Question: I have table like this :

And below is the html of above table.I am trying to order the table with 'sox_color' and 'size'.Like Color Alphabet 'A' with size '1' will come up first and so one.Should i use jquery sorting plugin for it or custom code can help me.
'''
<table class="configurable-product-table" cellspacing="0">
<tbody>
<tr>
<th>Size</th>
<th>sox_Colour</th>
<th>Availability</th>
<th>&nbsp;</th>
</tr>
<tr>
<td>2-8
<input type="hidden" name="super_attribute_quickshop[758][140]" value="17">
</td>
<td>red
<input type="hidden" name="super_attribute_quickshop[758][139]" value="10">
</td>
<td>
<p class="availability in-stock"> <span class="fa fa-check custom-bg"> </span></p>
</td>
<td>
<input type="number" id="qty" class="sum" min="0" max="200" name="config_table_qty[758]" value="0">
</td>
</tr>
<tr>
<td>2-8
<input type="hidden" name="super_attribute_quickshop[761][140]" value="17">
</td>
<td>Pink
<input type="hidden" name="super_attribute_quickshop[761][139]" value="66">
</td>
<td>
<p class="availability in-stock"> <span class="fa fa-check custom-bg"> </span></p>
</td>
<td>
<input type="number" id="qty" class="sum" min="0" max="200" name="config_table_qty[761]" value="0">
</td>
</tr>
<tr>
<td>2-8
<input type="hidden" name="super_attribute_quickshop[764][140]" value="17">
</td>
<td>Orange
<input type="hidden" name="super_attribute_quickshop[764][139]" value="63">
</td>
<td>
<p class="availability in-stock"> <span class="fa fa-check custom-bg"> </span></p>
</td>
<td>
<input type="number" id="qty" class="sum" min="0" max="200" name="config_table_qty[764]" value="0">
</td>
</tr>
<tr>
<td>2-8
<input type="hidden" name="super_attribute_quickshop[767][140]" value="17">
</td>
<td>Light Green
<input type="hidden" name="super_attribute_quickshop[767][139]" value="80">
</td>
<td>
<p class="availability in-stock"> <span class="fa fa-check custom-bg"> </span></p>
</td>
<td>
<input type="number" id="qty" class="sum" min="0" max="200" name="config_table_qty[767]" value="0">
</td>
</tr>
<tr>
<td>2-8
<input type="hidden" name="super_attribute_quickshop[770][140]" value="17">
</td>
<td>Purple
<input type="hidden" name="super_attribute_quickshop[770][139]" value="52">
</td>
<td>
<p class="availability in-stock"> <span class="fa fa-check custom-bg"> </span></p>
</td>
<td>
<input type="number" id="qty" class="sum" min="0" max="200" name="config_table_qty[770]" value="0">
</td>
</tr>
<tr>
<td>6-11
<input type="hidden" name="super_attribute_quickshop[771][140]" value="18">
</td>
<td>Purple
<input type="hidden" name="super_attribute_quickshop[771][139]" value="52">
</td>
<td>
<p class="availability in-stock"> <span class="fa fa-check custom-bg"> </span></p>
</td>
<td>
<input type="number" id="qty" class="sum" min="0" max="200" name="config_table_qty[771]" value="0">
</td>
</tr>
<tr>
<td>2-8
<input type="hidden" name="super_attribute_quickshop[773][140]" value="17">
</td>
<td>Beige
<input type="hidden" name="super_attribute_quickshop[773][139]" value="53">
</td>
<td>
<p class="availability in-stock"> <span class="fa fa-check custom-bg"> </span></p>
</td>
<td>
<input type="number" id="qty" class="sum" min="0" max="200" name="config_table_qty[773]" value="0">
</td>
</tr>
<tr>
<td>6-11
<input type="hidden" name="super_attribute_quickshop[774][140]" value="18">
</td>
<td>Beige
<input type="hidden" name="super_attribute_quickshop[774][139]" value="53">
</td>
<td>
<p class="availability in-stock"> <span class="fa fa-check custom-bg"> </span></p>
</td>
<td>
<input type="number" id="qty" class="sum" min="0" max="200" name="config_table_qty[774]" value="0">
</td>
</tr>
<tr>
<td>2-8
<input type="hidden" name="super_attribute_quickshop[776][140]" value="17">
</td>
<td>Grey
<input type="hidden" name="super_attribute_quickshop[776][139]" value="56">
</td>
<td>
<p class="availability in-stock"> <span class="fa fa-check custom-bg"> </span></p>
</td>
<td>
<input type="number" id="qty" class="sum" min="0" max="200" name="config_table_qty[776]" value="0">
</td>
</tr>
<tr>
<td>6-11
<input type="hidden" name="super_attribute_quickshop[777][140]" value="18">
</td>
<td>Grey
<input type="hidden" name="super_attribute_quickshop[777][139]" value="56">
</td>
<td>
<p class="availability in-stock"> <span class="fa fa-check custom-bg"> </span></p>
</td>
<td>
<input type="number" id="qty" class="sum" min="0" max="200" name="config_table_qty[777]" value="0">
</td>
</tr>
<tr>
<td>2-8
<input type="hidden" name="super_attribute_quickshop[779][140]" value="17">
</td>
<td>Brown
<input type="hidden" name="super_attribute_quickshop[779][139]" value="78">
</td>
<td>
<p class="availability in-stock"> <span class="fa fa-check custom-bg"> </span></p>
</td>
<td>
<input type="number" id="qty" class="sum" min="0" max="200" name="config_table_qty[779]" value="0">
</td>
</tr>
<tr>
<td>6-11
<input type="hidden" name="super_attribute_quickshop[780][140]" value="18">
</td>
<td>Brown
<input type="hidden" name="super_attribute_quickshop[780][139]" value="78">
</td>
<td>
<p class="availability in-stock"> <span class="fa fa-check custom-bg"> </span></p>
</td>
<td>
<input type="number" id="qty" class="sum" min="0" max="200" name="config_table_qty[780]" value="0">
</td>
</tr>
<tr>
<td>2-8
<input type="hidden" name="super_attribute_quickshop[782][140]" value="17">
</td>
<td>Navy
<input type="hidden" name="super_attribute_quickshop[782][139]" value="64">
</td>
<td>
<p class="availability in-stock"> <span class="fa fa-check custom-bg"> </span></p>
</td>
<td>
<input type="number" id="qty" class="sum" min="0" max="200" name="config_table_qty[782]" value="0">
</td>
</tr>
<tr>
<td>6-11
<input type="hidden" name="super_attribute_quickshop[783][140]" value="18">
</td>
<td>Navy
<input type="hidden" name="super_attribute_quickshop[783][139]" value="64">
</td>
<td>
<p class="availability in-stock"> <span class="fa fa-check custom-bg"> </span></p>
</td>
<td>
<input type="number" id="qty" class="sum" min="0" max="200" name="config_table_qty[783]" value="0">
</td>
</tr>
<tr>
<td>2-8
<input type="hidden" name="super_attribute_quickshop[785][140]" value="17">
</td>
<td>black
<input type="hidden" name="super_attribute_quickshop[785][139]" value="9">
</td>
<td>
<p class="availability in-stock"> <span class="fa fa-check custom-bg"> </span></p>
</td>
<td>
<input type="number" id="qty" class="sum" min="0" max="200" name="config_table_qty[785]" value="0">
</td>
</tr>
<tr>
<td>6-11
<input type="hidden" name="super_attribute_quickshop[786][140]" value="18">
</td>
<td>black
<input type="hidden" name="super_attribute_quickshop[786][139]" value="9">
</td>
<td>
<p class="availability in-stock"> <span class="fa fa-check custom-bg"> </span></p>
</td>
<td>
<input type="number" id="qty" class="sum" min="0" max="200" name="config_table_qty[786]" value="0">
</td>
</tr>
</tbody>
</table>
'''
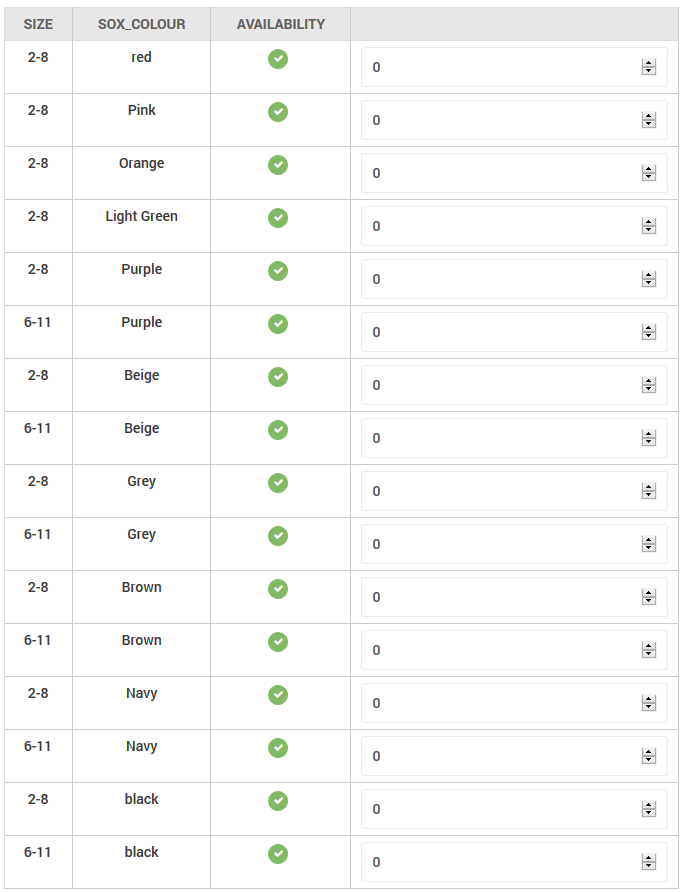
Answer: You could use a sort function like
'''
var $tbody = $('.configurable-product-table tbody');
var trs = $tbody.children().slice(1).get();
trs.sort(function (a, b) {
var $atds = $(a).find('td'),
$btds = $(b).find('td');
var c = $atds.eq(1).text().localeCompare($btds.eq(1).text());
if (c == 0) {
c = sizeFormat($atds.eq(0).text()).localeCompare(sizeFormat($btds.eq(0).text()));
}
return c;
})
function sizeFormat(size) {
return size.replace(/\d+/g, function (v) {
return +v < 10 ? '0' + v : v
})
}
$tbody.append(trs)
'''
Demo: <URL>